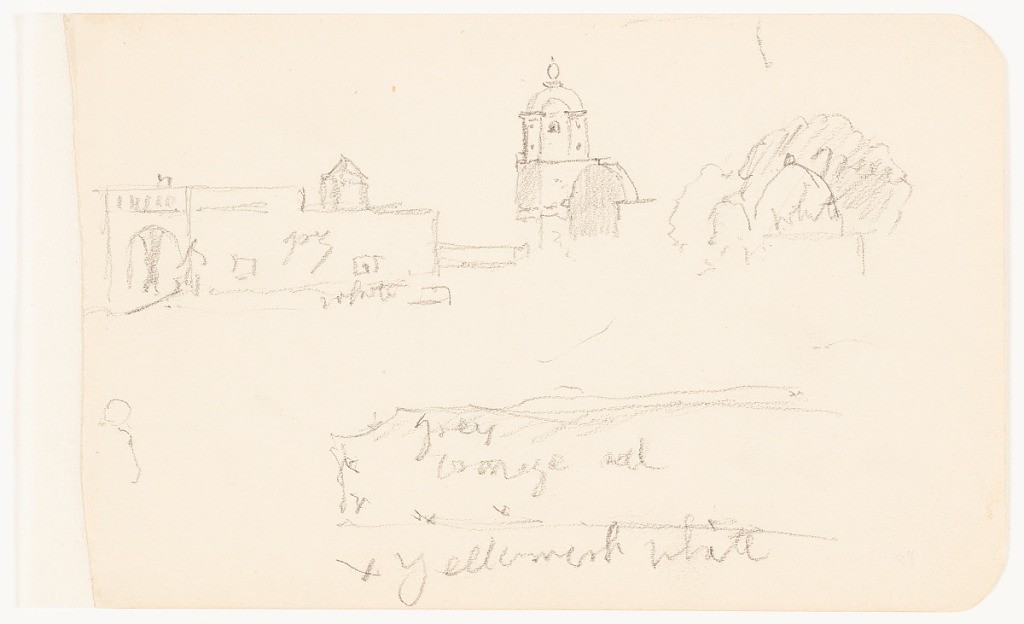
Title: Sketches of a Church and a Hillside, Mexico
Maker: Frederic Edwin Church, American, 1826–1900
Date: February–April 1889
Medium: Graphite on off-white wove paper
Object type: Drawing
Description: Architecture and landscape sketches showing views of a church and a hillside in Mexico. In the upper portion, the church complex is visible, with its nave at upper left, its tall belltower at upper center, and its dome (backdropped by a tree) at upper right. At lower center, a somewhat indistinct sketch of a hillside with bushes is included.